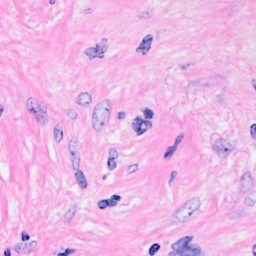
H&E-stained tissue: Breast